Here is the raw acceleration-versus-time signal recorded on a bearing housing. Determine the bearing's health state. Answer with exactly one of: normal, inner_race, outer_race, ball.
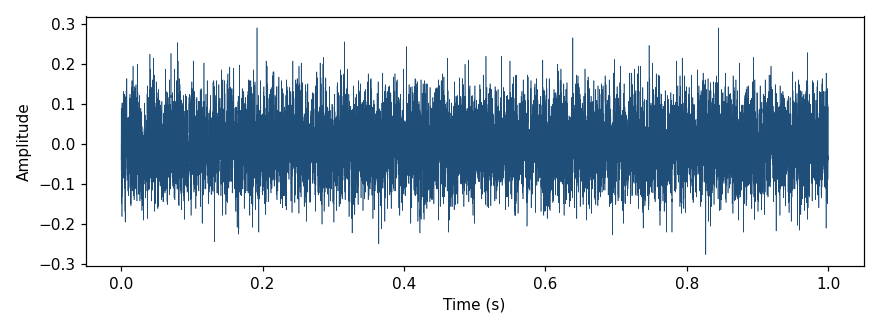
Answer: normal